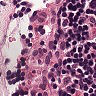
Metastatic tissue present: no